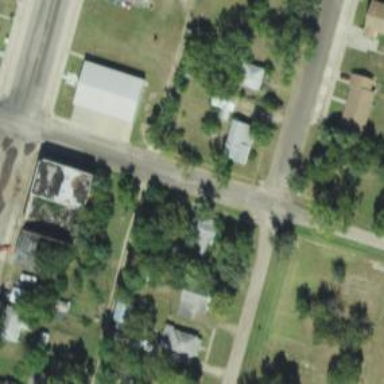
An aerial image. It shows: Alley classified as service road.